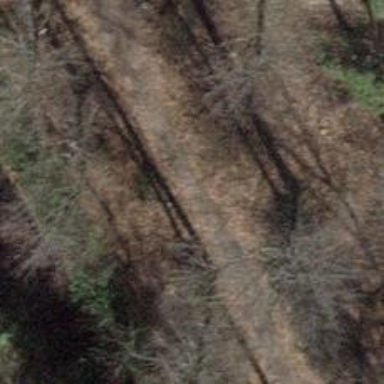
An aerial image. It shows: Unpaved trail with excellent visibility.